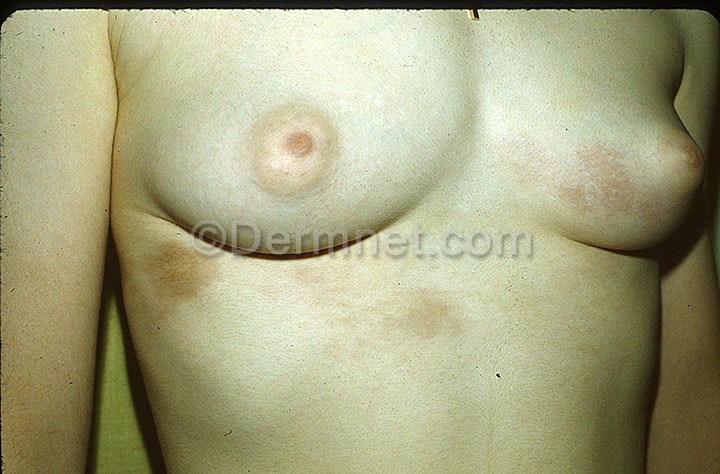
Disease: Lupus and other Connective Tissue diseases